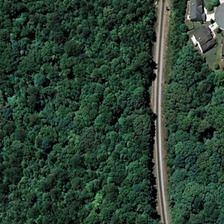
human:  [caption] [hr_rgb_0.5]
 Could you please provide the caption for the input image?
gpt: a road is through a forest near several buildings .

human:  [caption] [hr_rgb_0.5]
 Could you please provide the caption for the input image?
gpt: a road is through a forest near several buildings .

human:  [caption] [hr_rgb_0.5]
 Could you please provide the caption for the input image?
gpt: a road is through a forest near several buildings .

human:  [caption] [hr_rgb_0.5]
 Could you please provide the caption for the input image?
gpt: a road is through a forest near several buildings .

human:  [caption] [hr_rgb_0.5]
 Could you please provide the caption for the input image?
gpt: a road is through a forest near several buildings .